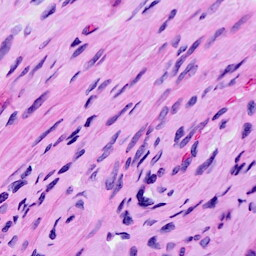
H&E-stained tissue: Ovarian